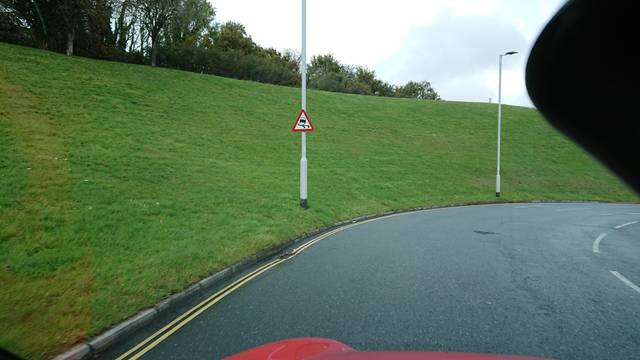
Region: United Kingdom
Coordinates: 50.408, -4.096